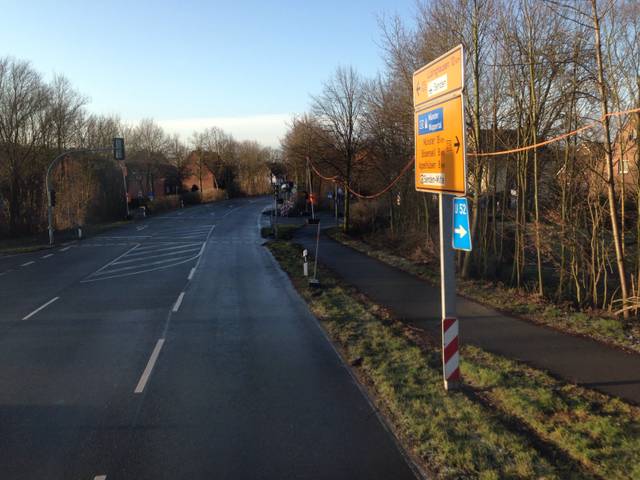
Region: Germany
Coordinates: 51.852, 7.491